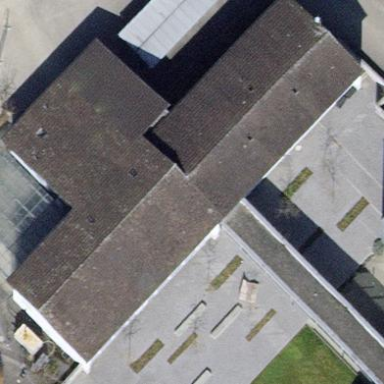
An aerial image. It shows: School building.